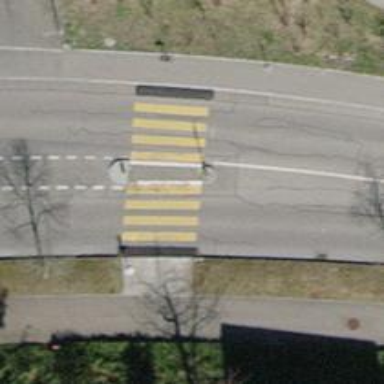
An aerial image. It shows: Marked footway crossing with asphalt surface and pedestrian island.